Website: ulta-beauty
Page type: billing-address
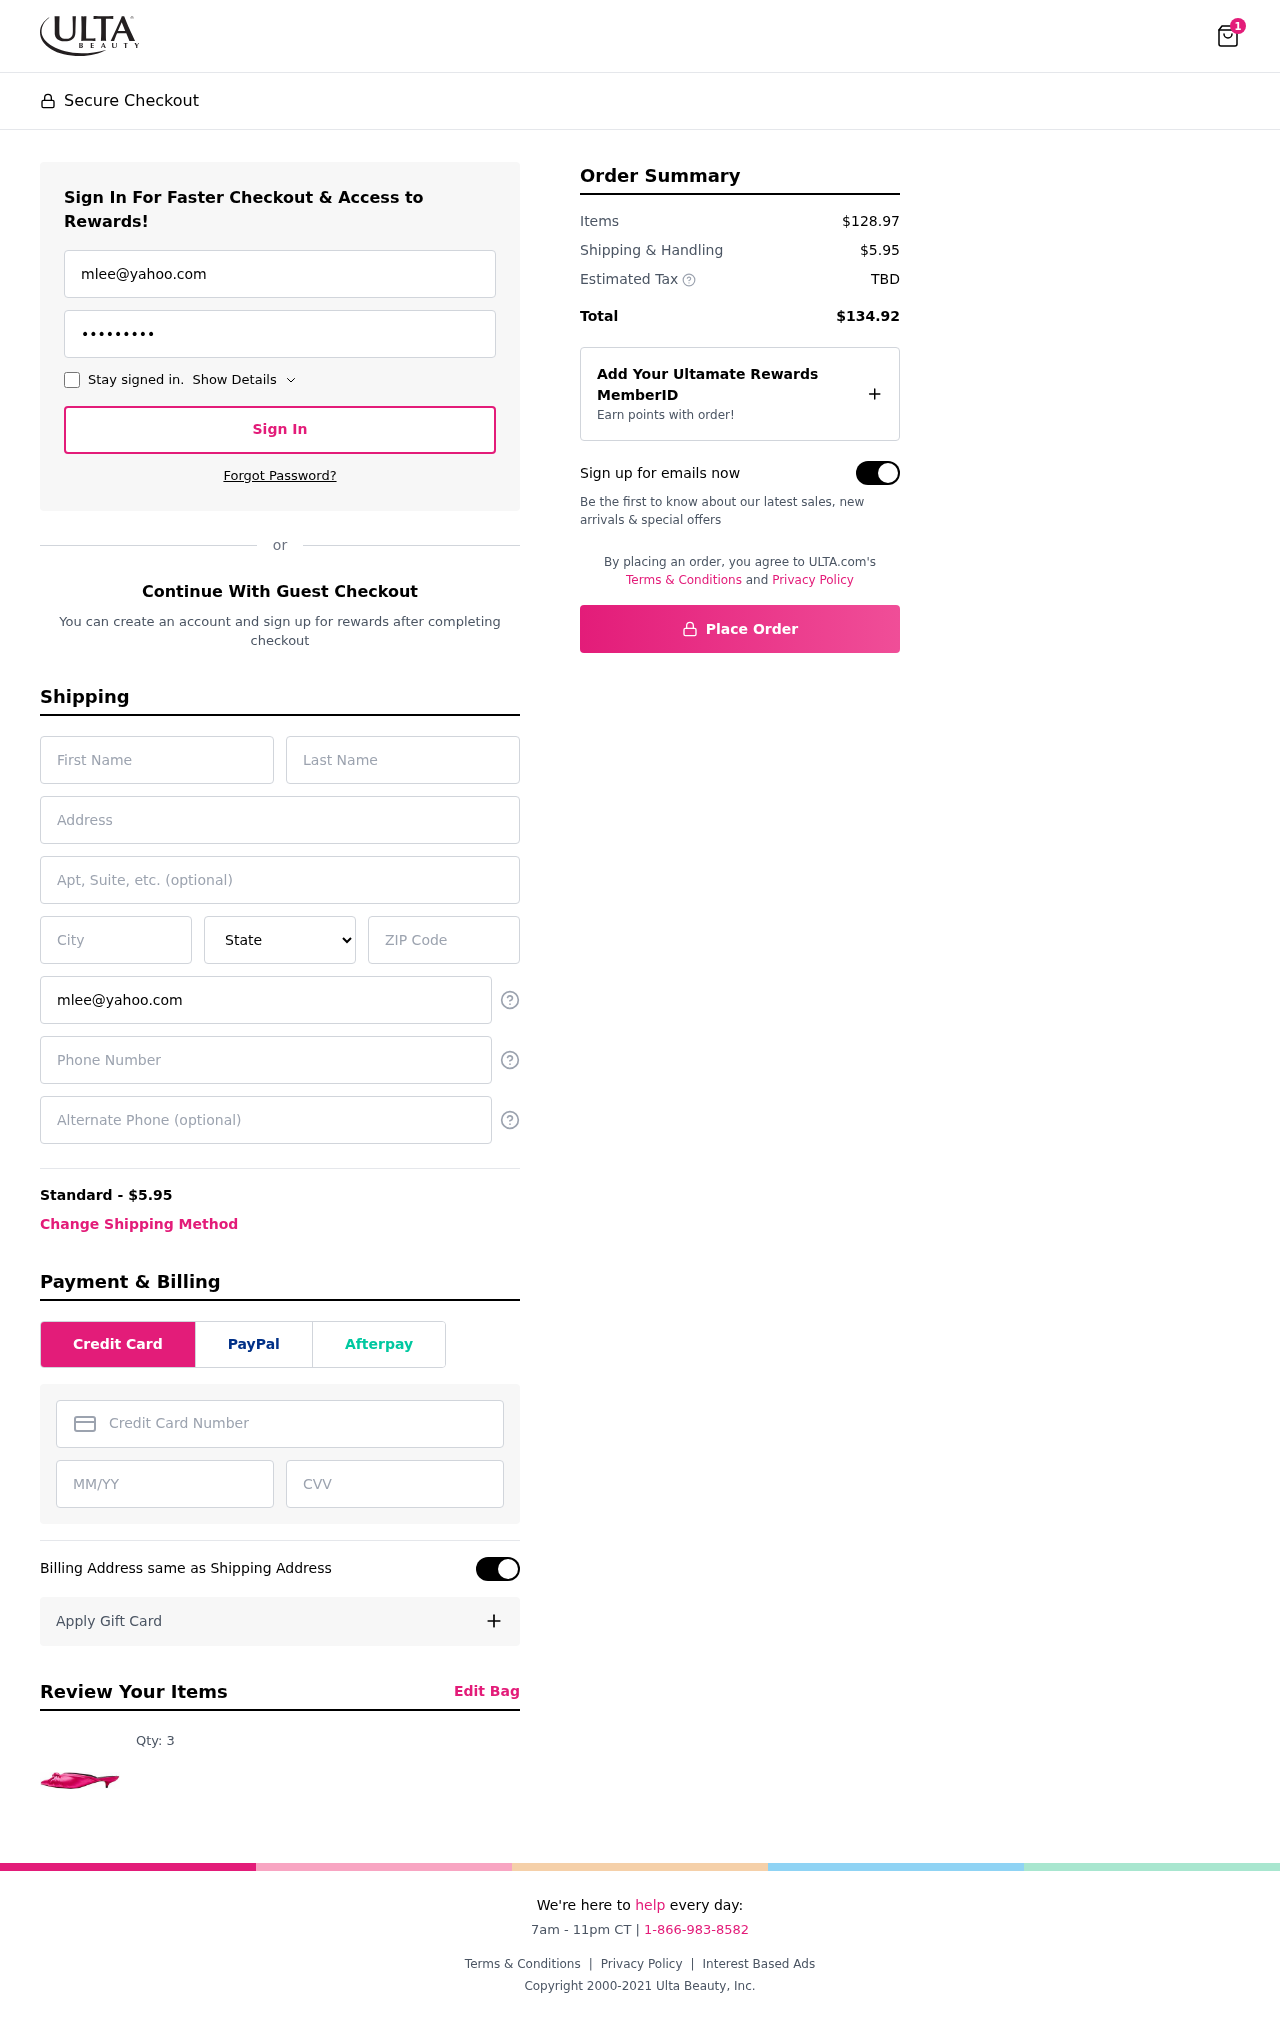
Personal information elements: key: PII_STATE
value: Alabama
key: PII_EMAIL
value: mlee@yahoo.com
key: PII_FIRSTNAME
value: Mark
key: PII_LASTNAME
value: Lee
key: PII_STREET
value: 965 Dodson Prairie
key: PII_CITY
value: West Russellton
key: PII_POSTCODE
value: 45978
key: PII_PHONE
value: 7844831393
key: PII_ALT_PHONE
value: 8498423007
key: PII_CARD_NUMBER
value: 6537 7709 6783 3614
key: PII_CARD_EXPIRY
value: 04/26
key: PII_CARD_CVV
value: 355
Product elements: key: PRODUCT1_QUANTITY
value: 3
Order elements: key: ORDER_NUM_ITEMS
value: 1
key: ORDER_SHIPPING_COST
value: $5.95
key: ORDER_SUBTOTAL
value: $128.97
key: ORDER_TOTAL
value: $134.92